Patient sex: M
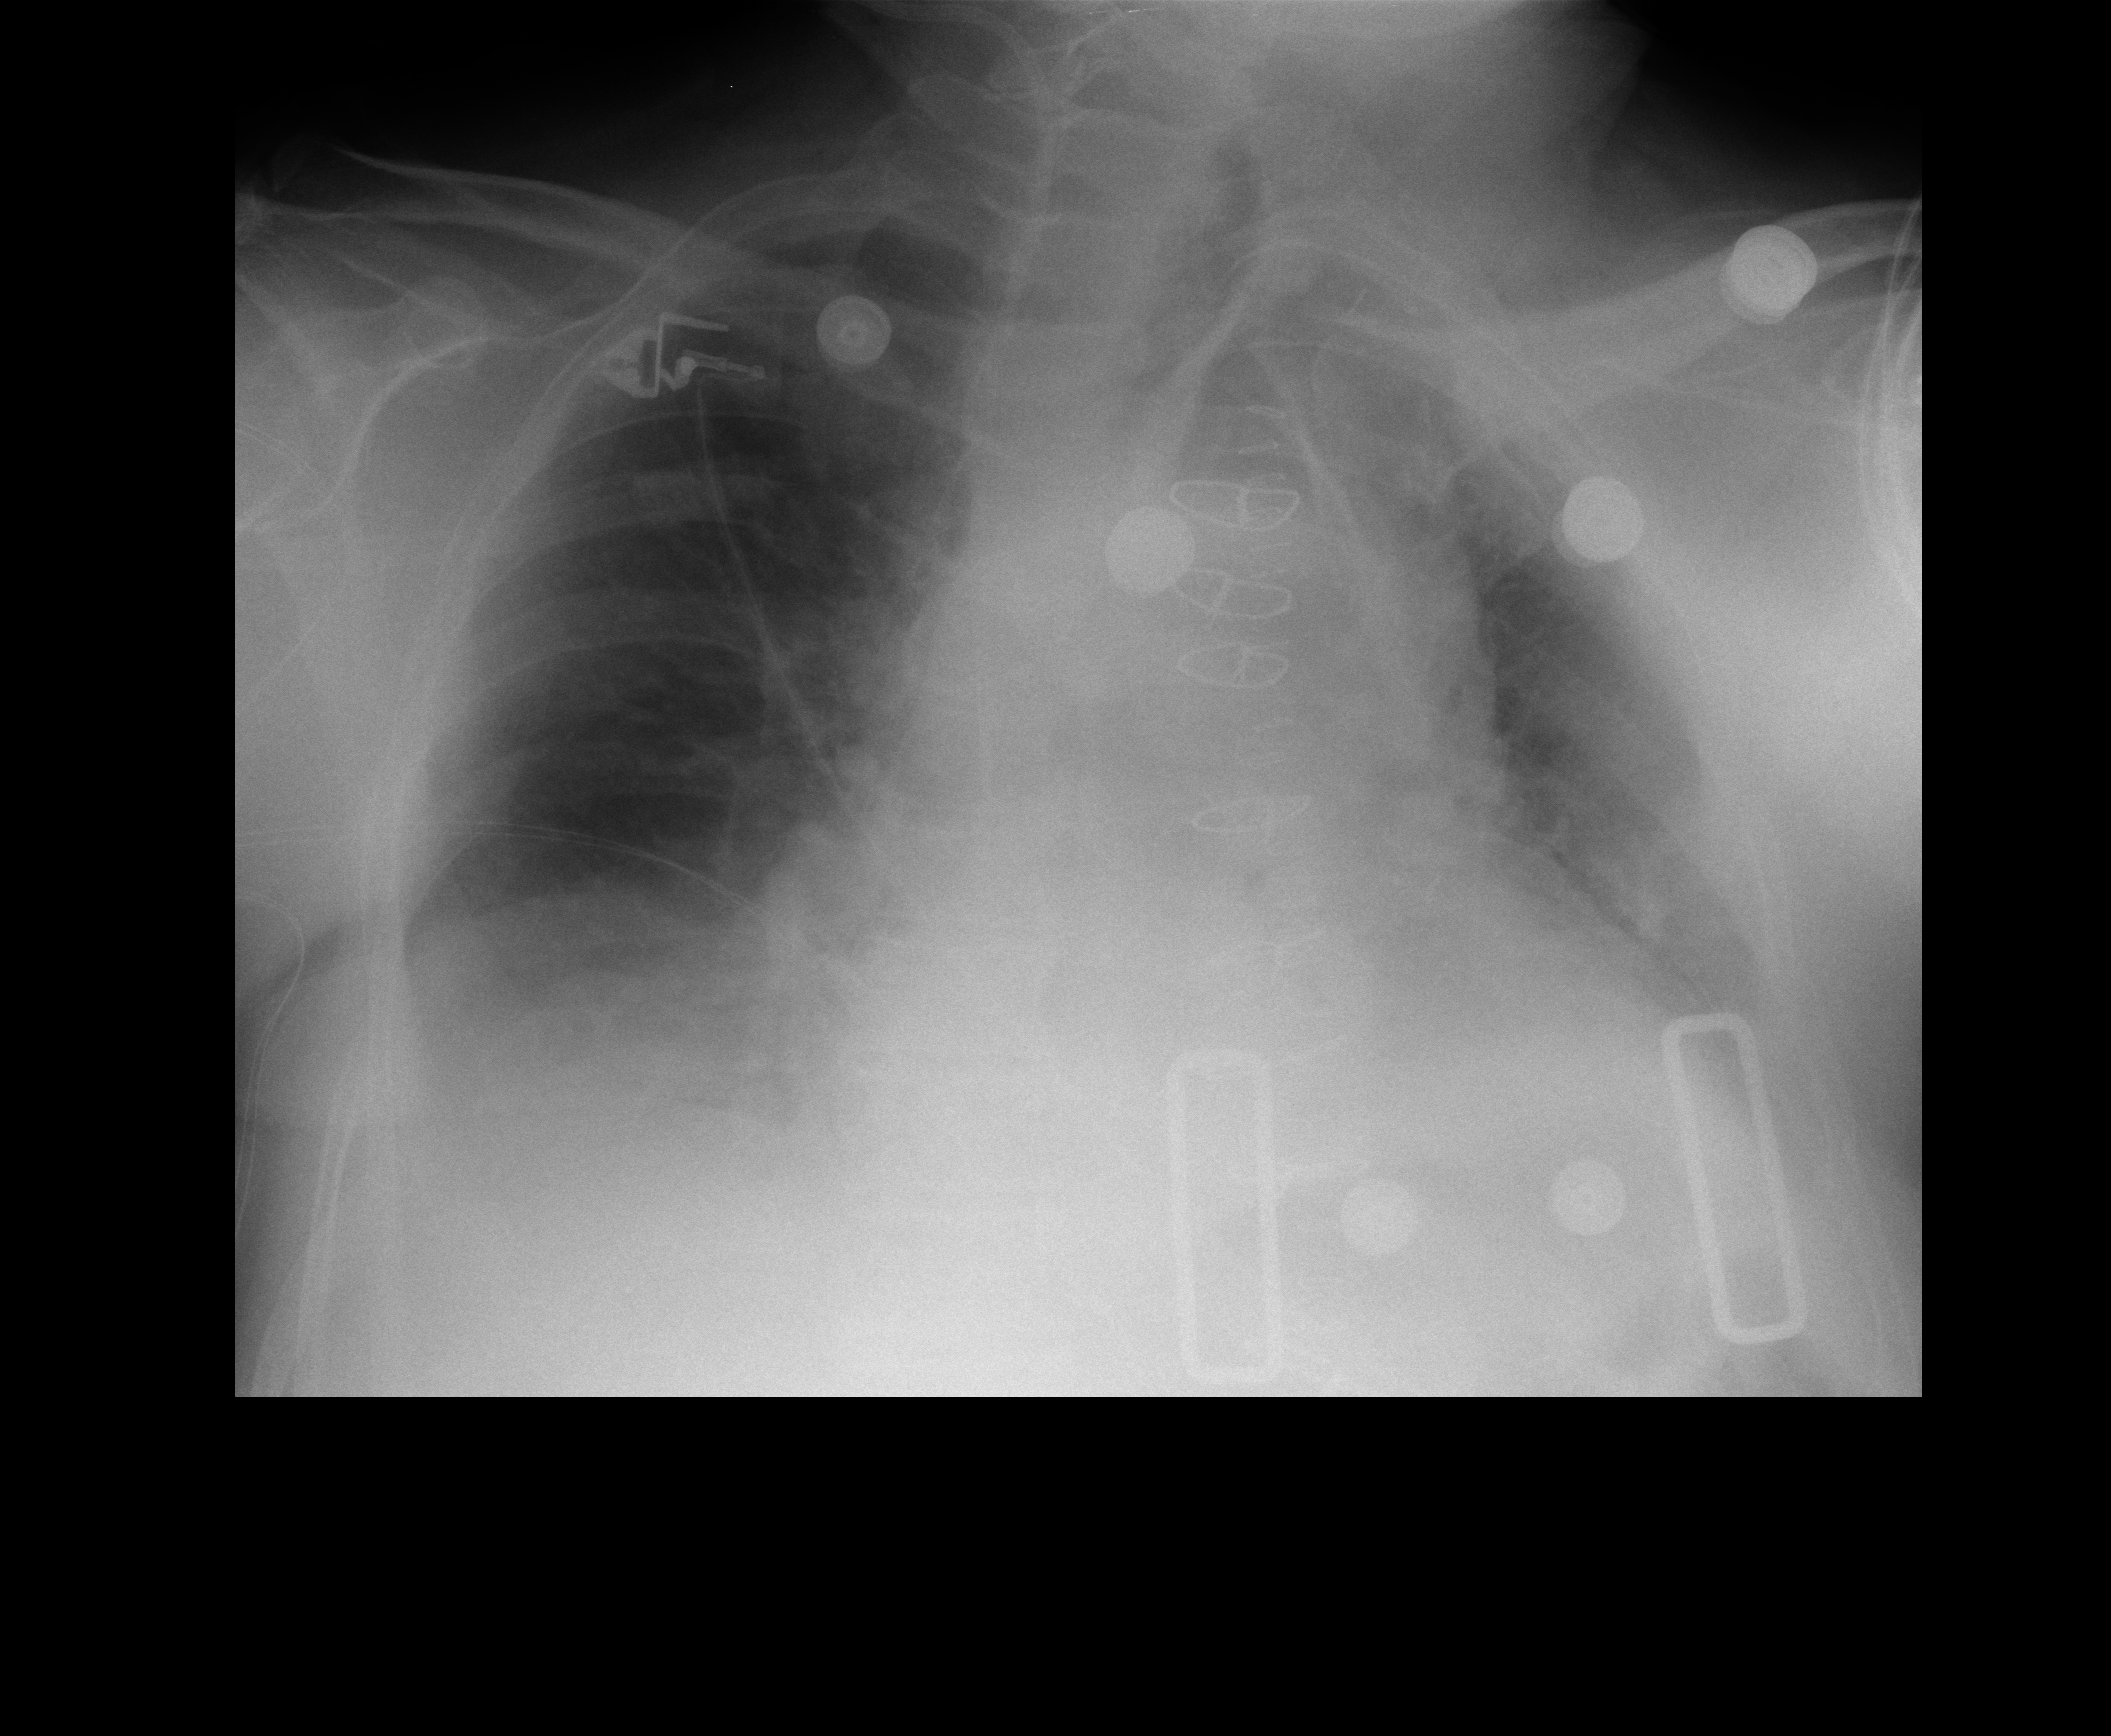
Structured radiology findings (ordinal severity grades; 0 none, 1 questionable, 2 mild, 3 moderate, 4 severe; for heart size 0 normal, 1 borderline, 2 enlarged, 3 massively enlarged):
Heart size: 2
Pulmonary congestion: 1
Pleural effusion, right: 1
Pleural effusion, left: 0
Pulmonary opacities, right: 0
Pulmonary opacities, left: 0
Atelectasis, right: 2
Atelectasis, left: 2